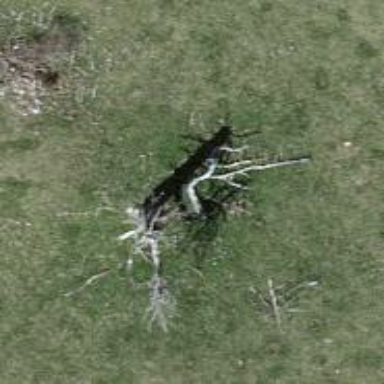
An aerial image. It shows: Deciduous broadleaved tree.